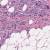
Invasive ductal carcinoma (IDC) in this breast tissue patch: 1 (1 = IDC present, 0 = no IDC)